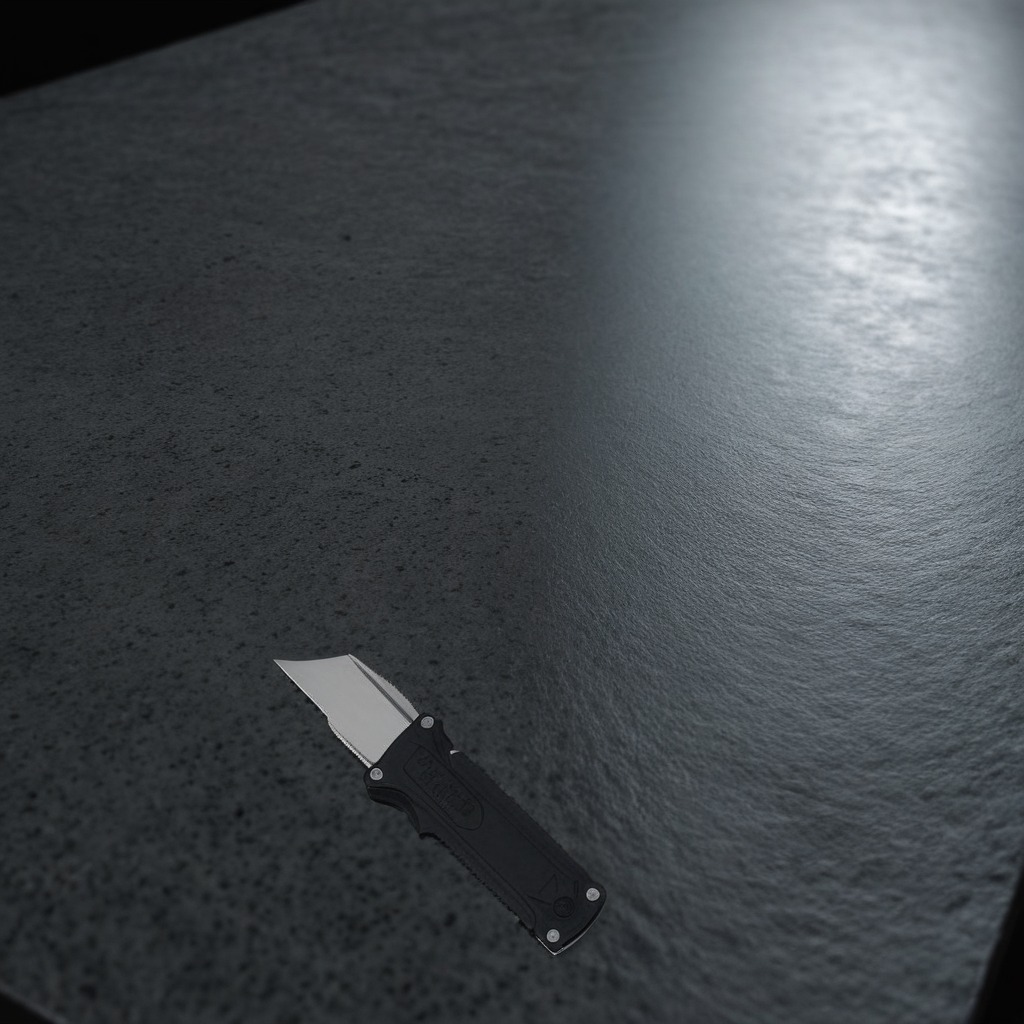
A utility knife is lying on the clean granite table inside a workshop at night.